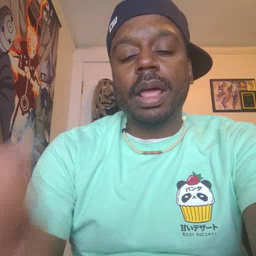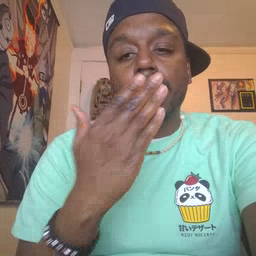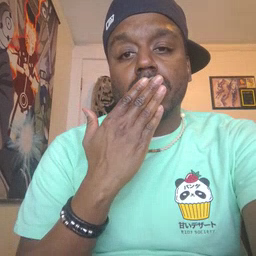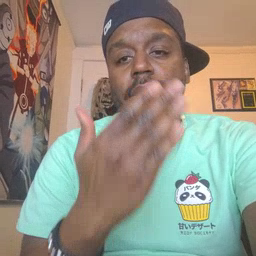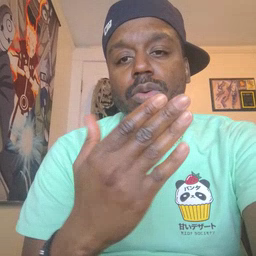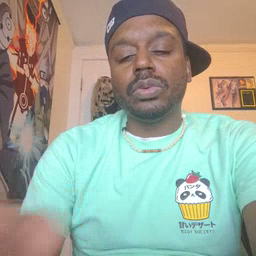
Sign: thankyou